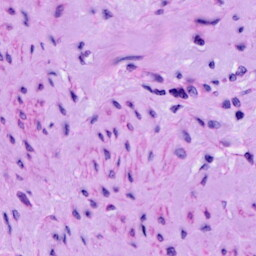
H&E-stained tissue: Cervix